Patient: sex F, age 73
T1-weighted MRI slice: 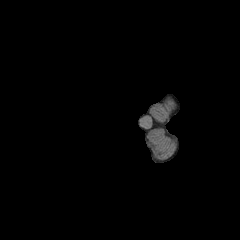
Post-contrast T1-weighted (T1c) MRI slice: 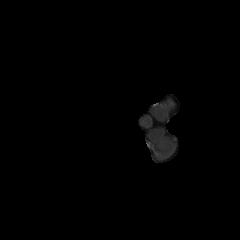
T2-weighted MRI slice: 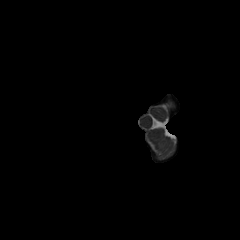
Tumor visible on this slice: no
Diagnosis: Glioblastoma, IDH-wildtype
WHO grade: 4